【题型】选择题　【知识点】立体几何　【难度】easy
如图1，一个正四棱柱形的密闭容器水平放置，设其高为$h_1$，容器底部镶嵌了同底的正四棱锥形实心装饰块，设其高为$h_2$，当容器内盛有一定量的水时，水面恰好经过正四棱锥的顶点$P$，如果将容器水平倒置，水面也恰好过点$P$（图2），对于命题：\textcircled{1}$h_1 = \dfrac{5}{3}h_2$；\textcircled{2}将容器侧面水平放置，当水面静止时，水面恰好经过点$P$。下列判断正确的是（  ）

A. \textcircled{1}、\textcircled{2}都是真命题 \quad B. \textcircled{1}是真命题，\textcircled{2}是假命题 \quad

C. \textcircled{1}是假命题，\textcircled{2}是真命题 \quad D. \textcircled{1}、\textcircled{2}都是假命题
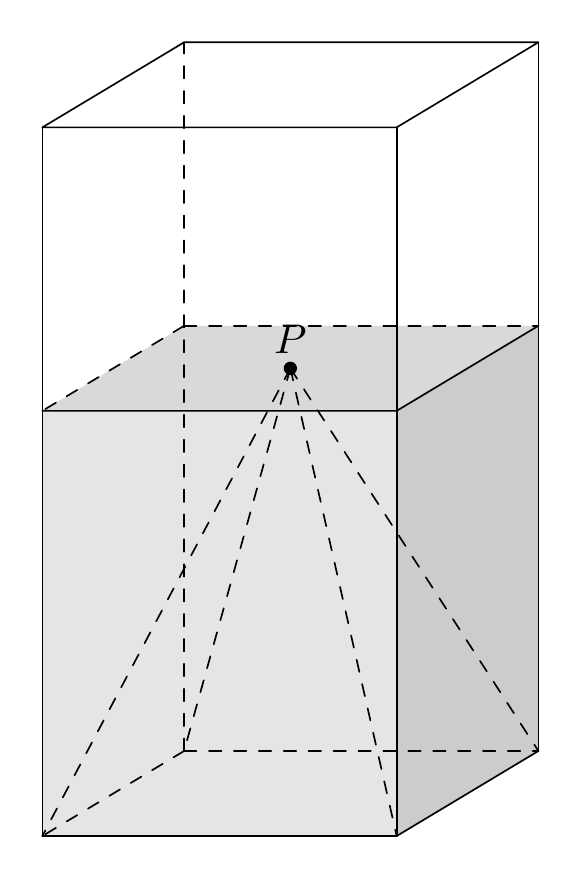
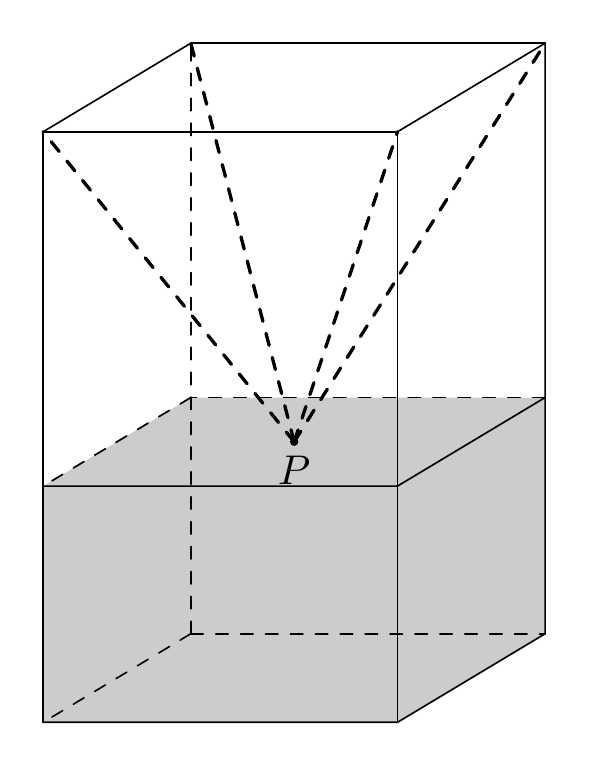
【解答】
【答案】$\boldsymbol{A}$

【解析】由题意可知图1水的高度$h_2$，几何体正四棱柱的高为$h_1$，设底面正方形的边长为$b$，

图1中水的体积为$b^2h_2 - \dfrac{1}{3}b^2h_2$，图2中水的体积为$b^2(h_1 - h_2)$，

所以$b^2h_2 - \dfrac{1}{3}b^2h_2 = \dfrac{2}{3}b^2h_2 = b^2(h_1 - h_2)$，解得$h_1 = \dfrac{5}{3}h_2$，故\textcircled{1}正确，

对于\textcircled{2}，当容器侧面水平放置时，$P$点在长方体中截面上，

又因为容器容积为$b^2h_1 - \dfrac{1}{3}b^2h_2 = \dfrac{4}{3}b^2h_2$，所以水的体积$\dfrac{2}{3}b^2h_2$是容器容积的一半，

即水占容器内空间的一半，所以水面也恰好经过$P$点，故\textcircled{2}正确，

故选：A。